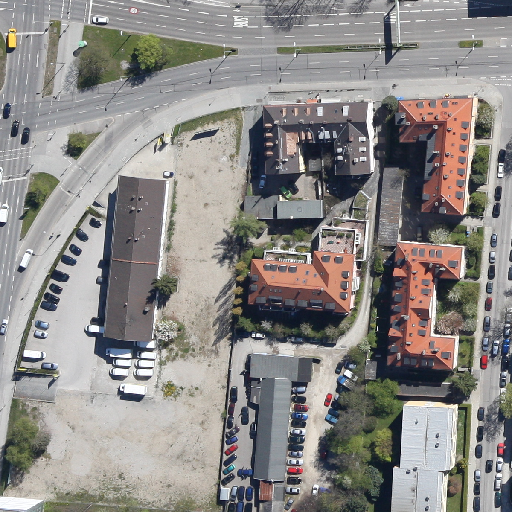
Referring expression: building along the road